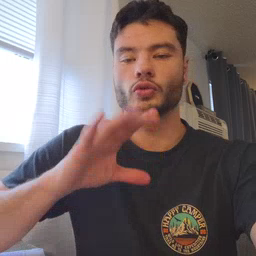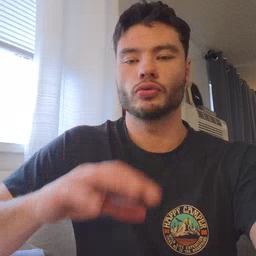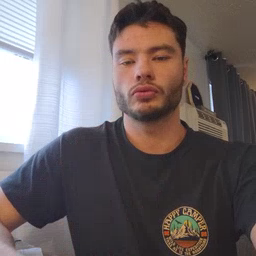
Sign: story